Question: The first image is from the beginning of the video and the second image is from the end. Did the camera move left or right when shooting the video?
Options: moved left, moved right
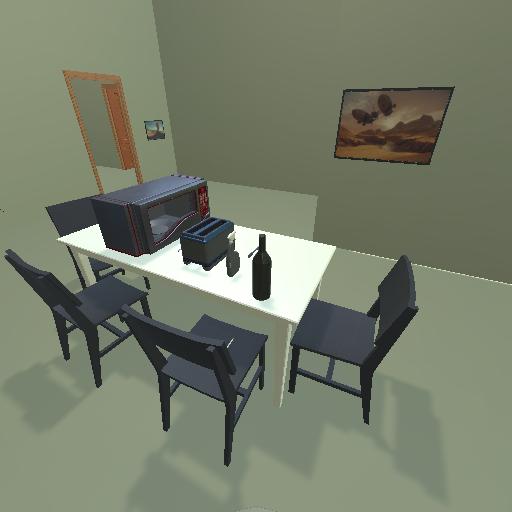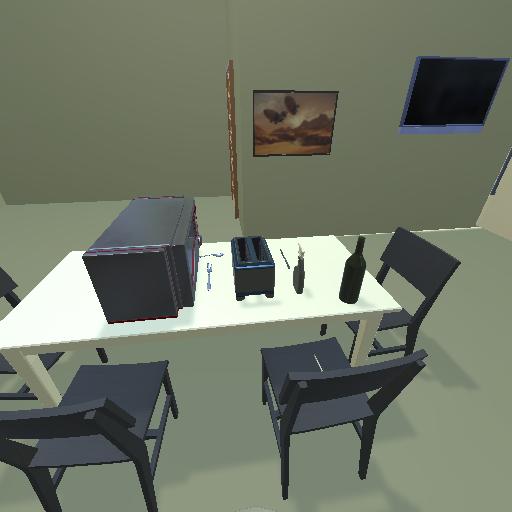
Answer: moved left